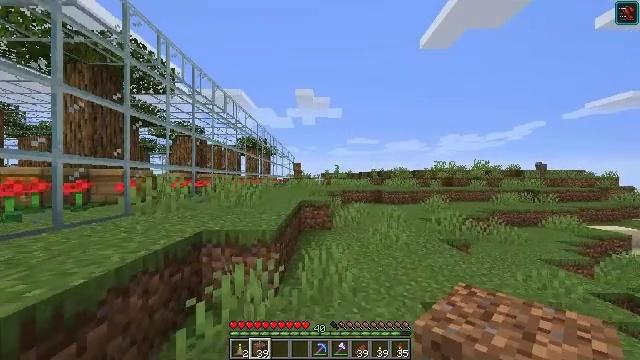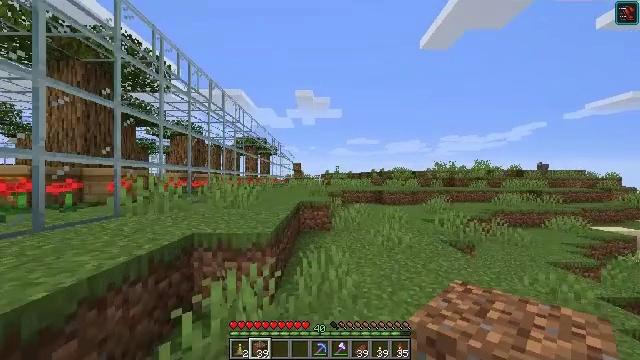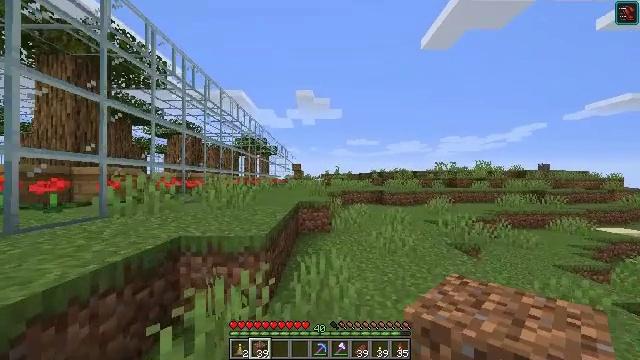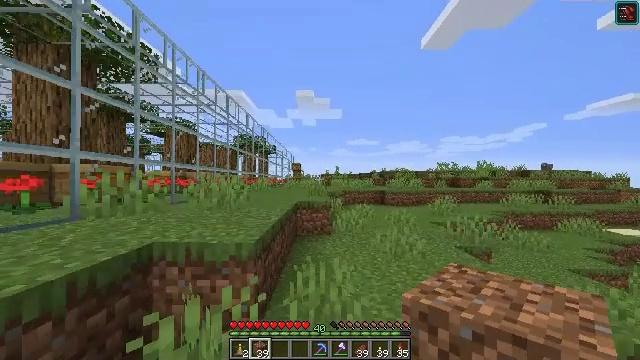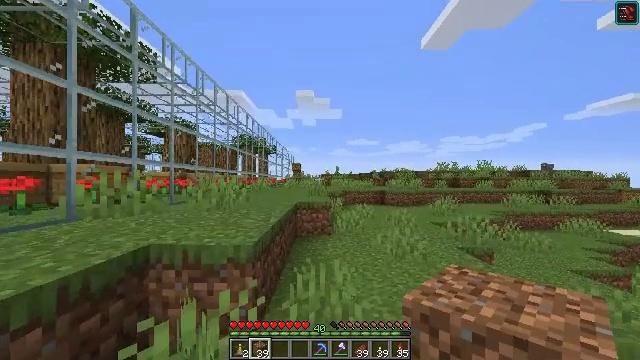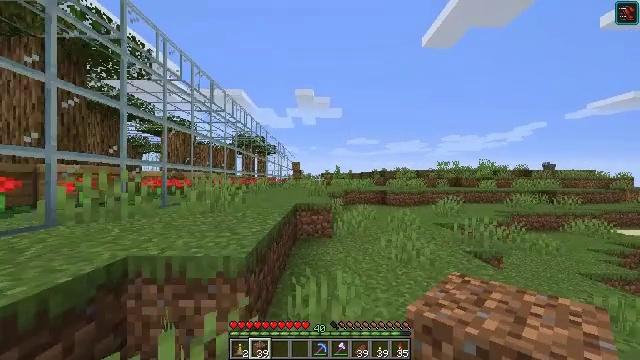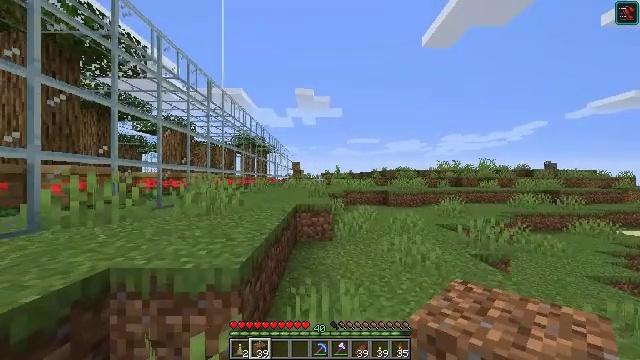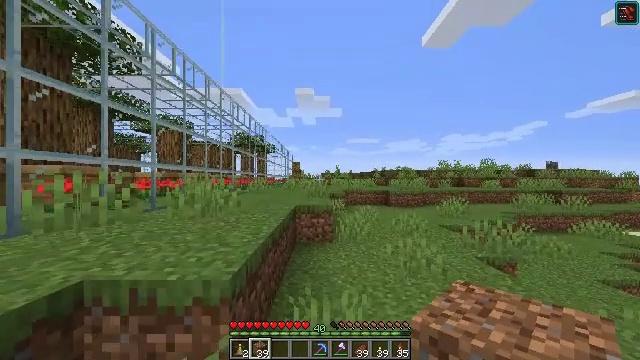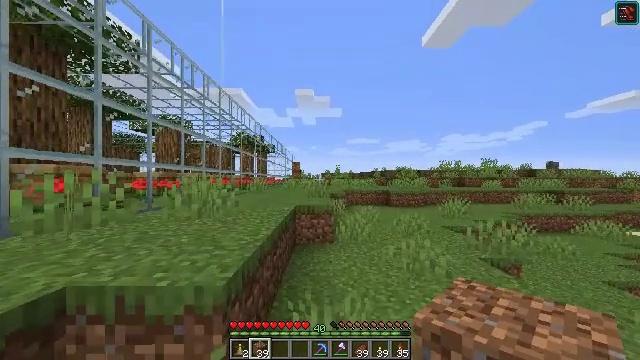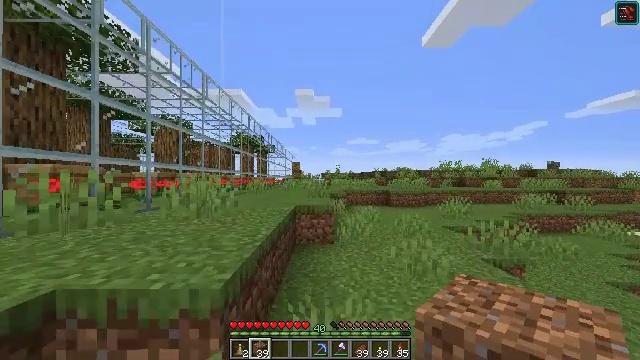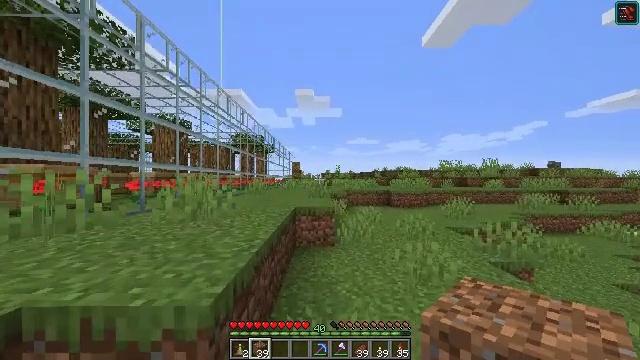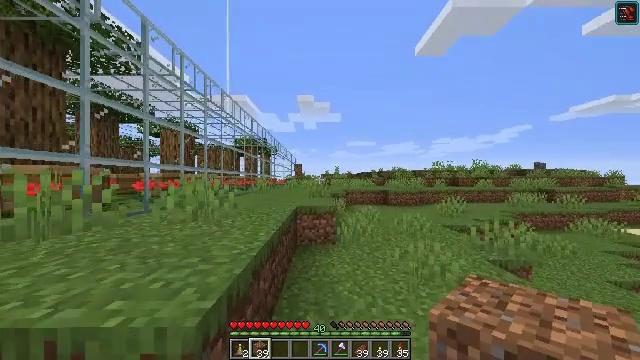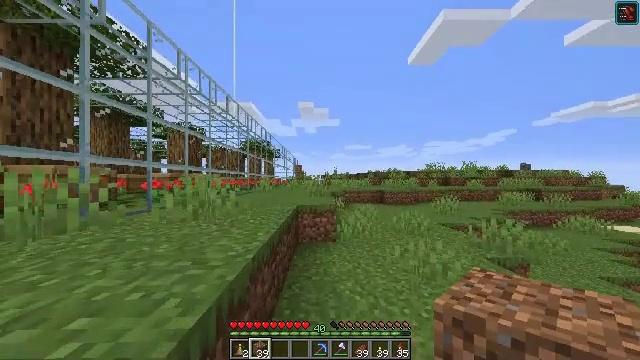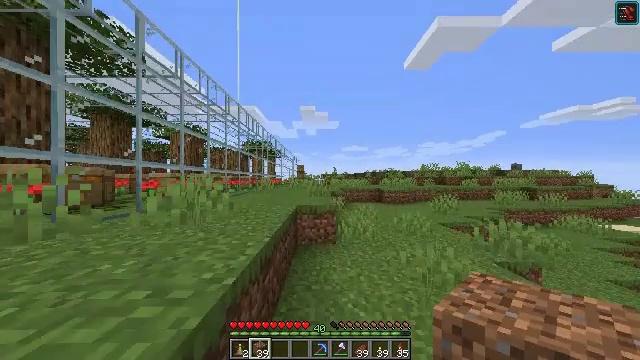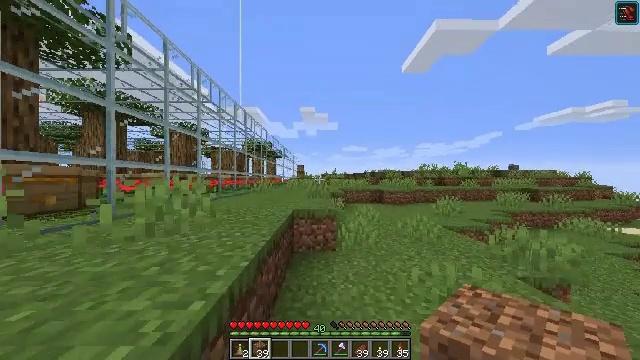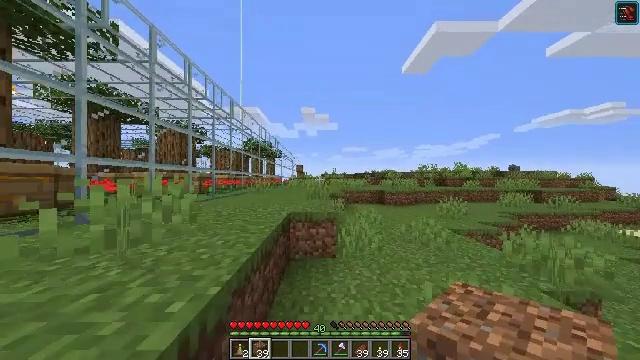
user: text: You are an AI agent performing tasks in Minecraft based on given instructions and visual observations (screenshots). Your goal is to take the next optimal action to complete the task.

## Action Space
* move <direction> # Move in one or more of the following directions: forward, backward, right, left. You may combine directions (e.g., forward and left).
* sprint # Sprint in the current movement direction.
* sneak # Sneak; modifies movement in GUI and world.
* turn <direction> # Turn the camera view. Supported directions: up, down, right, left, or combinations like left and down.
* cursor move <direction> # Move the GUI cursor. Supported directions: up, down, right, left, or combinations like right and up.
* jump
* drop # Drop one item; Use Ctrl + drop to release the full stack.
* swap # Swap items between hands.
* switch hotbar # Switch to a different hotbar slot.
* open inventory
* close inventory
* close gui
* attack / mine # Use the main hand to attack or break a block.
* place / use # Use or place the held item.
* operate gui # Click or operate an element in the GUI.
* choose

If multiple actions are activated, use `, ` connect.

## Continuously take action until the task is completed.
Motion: motion action
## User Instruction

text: Drop a potato.
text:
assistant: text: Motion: move forward
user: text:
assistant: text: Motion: move forward
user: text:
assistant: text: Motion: no_op
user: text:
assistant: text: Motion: no_op
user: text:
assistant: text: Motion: move forward
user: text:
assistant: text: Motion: move forward
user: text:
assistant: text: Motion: no_op
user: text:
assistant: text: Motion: no_op
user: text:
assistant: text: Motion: no_op
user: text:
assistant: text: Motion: move forward
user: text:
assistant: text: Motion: move forward
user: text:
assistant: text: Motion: move forward
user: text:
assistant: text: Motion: move forward
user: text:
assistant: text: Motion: move forward
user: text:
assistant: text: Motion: move forward
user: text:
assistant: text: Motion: move forward
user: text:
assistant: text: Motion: move forward
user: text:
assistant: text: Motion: move forward, jump
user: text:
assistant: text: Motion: move forward, jump
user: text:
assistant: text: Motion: move forward, jump
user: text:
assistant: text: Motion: move forward, jump
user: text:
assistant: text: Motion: move forward, jump
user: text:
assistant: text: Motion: move forward, jump
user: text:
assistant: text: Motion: move forward, jump
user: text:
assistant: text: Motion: move forward
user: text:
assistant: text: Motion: move forward
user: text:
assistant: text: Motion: move forward
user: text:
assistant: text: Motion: move forward
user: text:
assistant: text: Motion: move forward
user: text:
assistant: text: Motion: move forward